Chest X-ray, AP view. Patient: 25 years old, sex M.
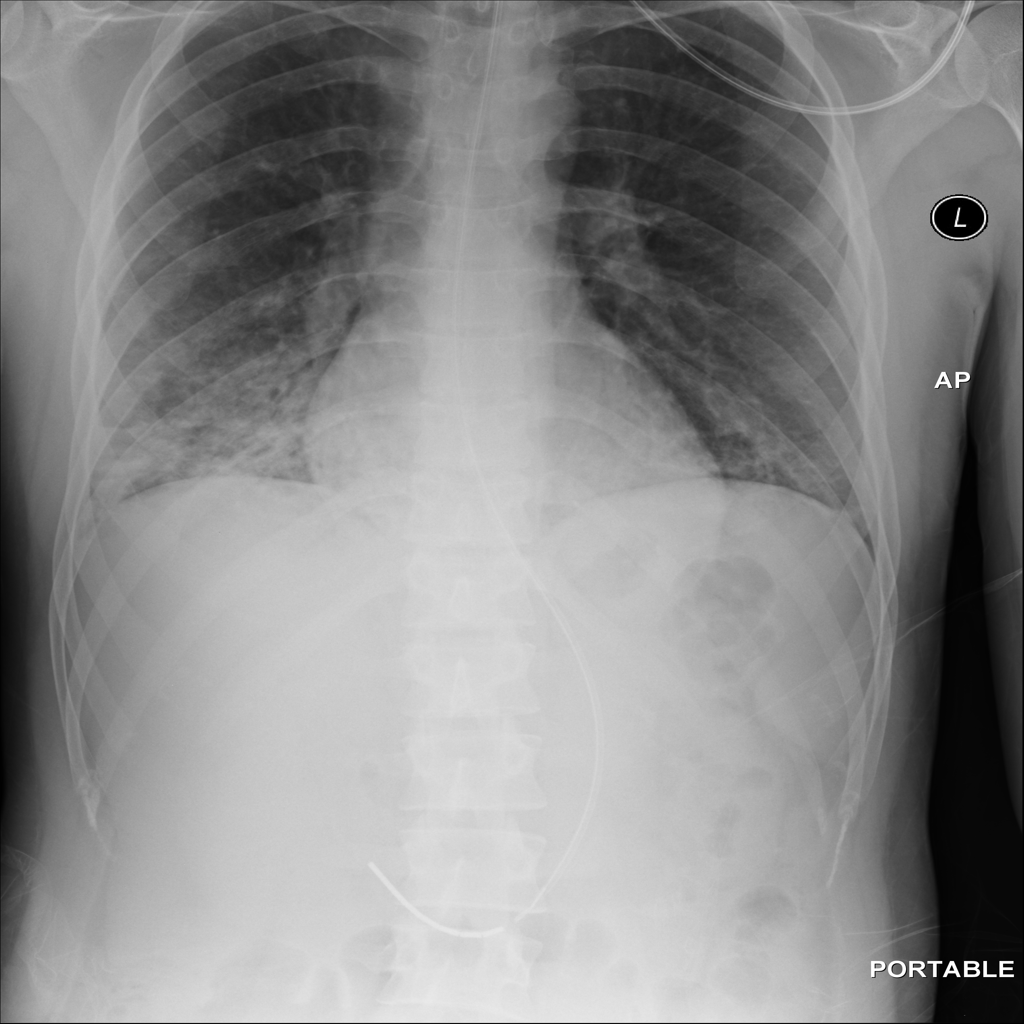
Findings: Infiltration, Pneumonia